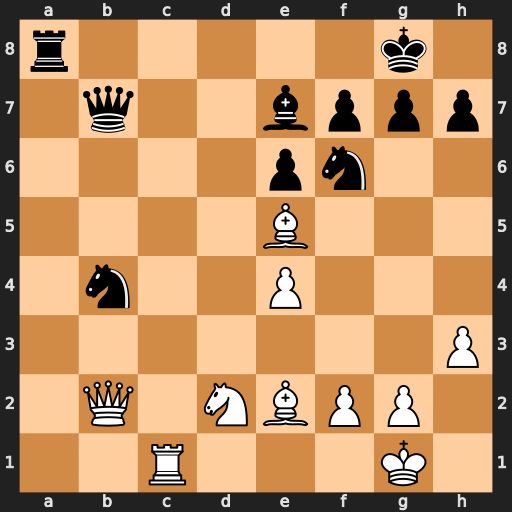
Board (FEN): r5k1/1q2bppp/4pn2/4B3/1n2P3/7P/1Q1NBPP1/2R3K1
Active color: w
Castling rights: -
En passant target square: -
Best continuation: Rc7 Qxc7 Bxc7